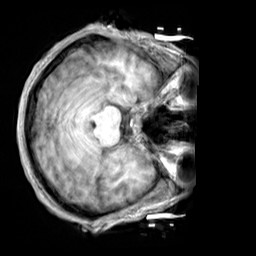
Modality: T1w
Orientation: axial
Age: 22
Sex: male
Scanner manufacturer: siemens
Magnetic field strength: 3 T
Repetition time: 2.3 s
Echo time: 0.00303 s